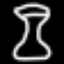
Label: hourglass